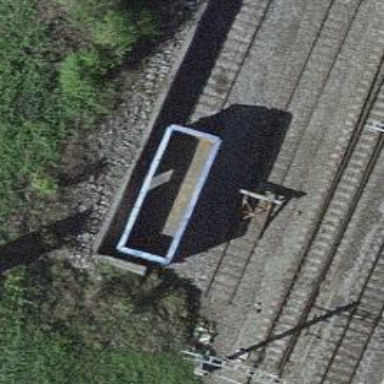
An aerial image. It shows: Railway buffer stop.